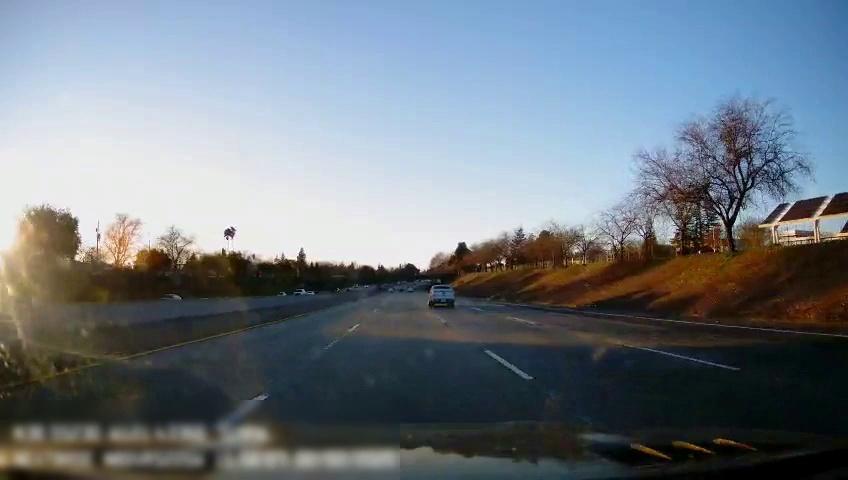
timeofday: Day
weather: Sunny
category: Drivable Space
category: Vehicles | Truck
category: Vehicles | Car
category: Vehicles | Truck
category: Lanes | Alternate Lane
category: Lanes | Current Lane
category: Lanes | Current Lane
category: Lanes | Alternate Lane
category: Lanes | Alternate Lane